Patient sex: F
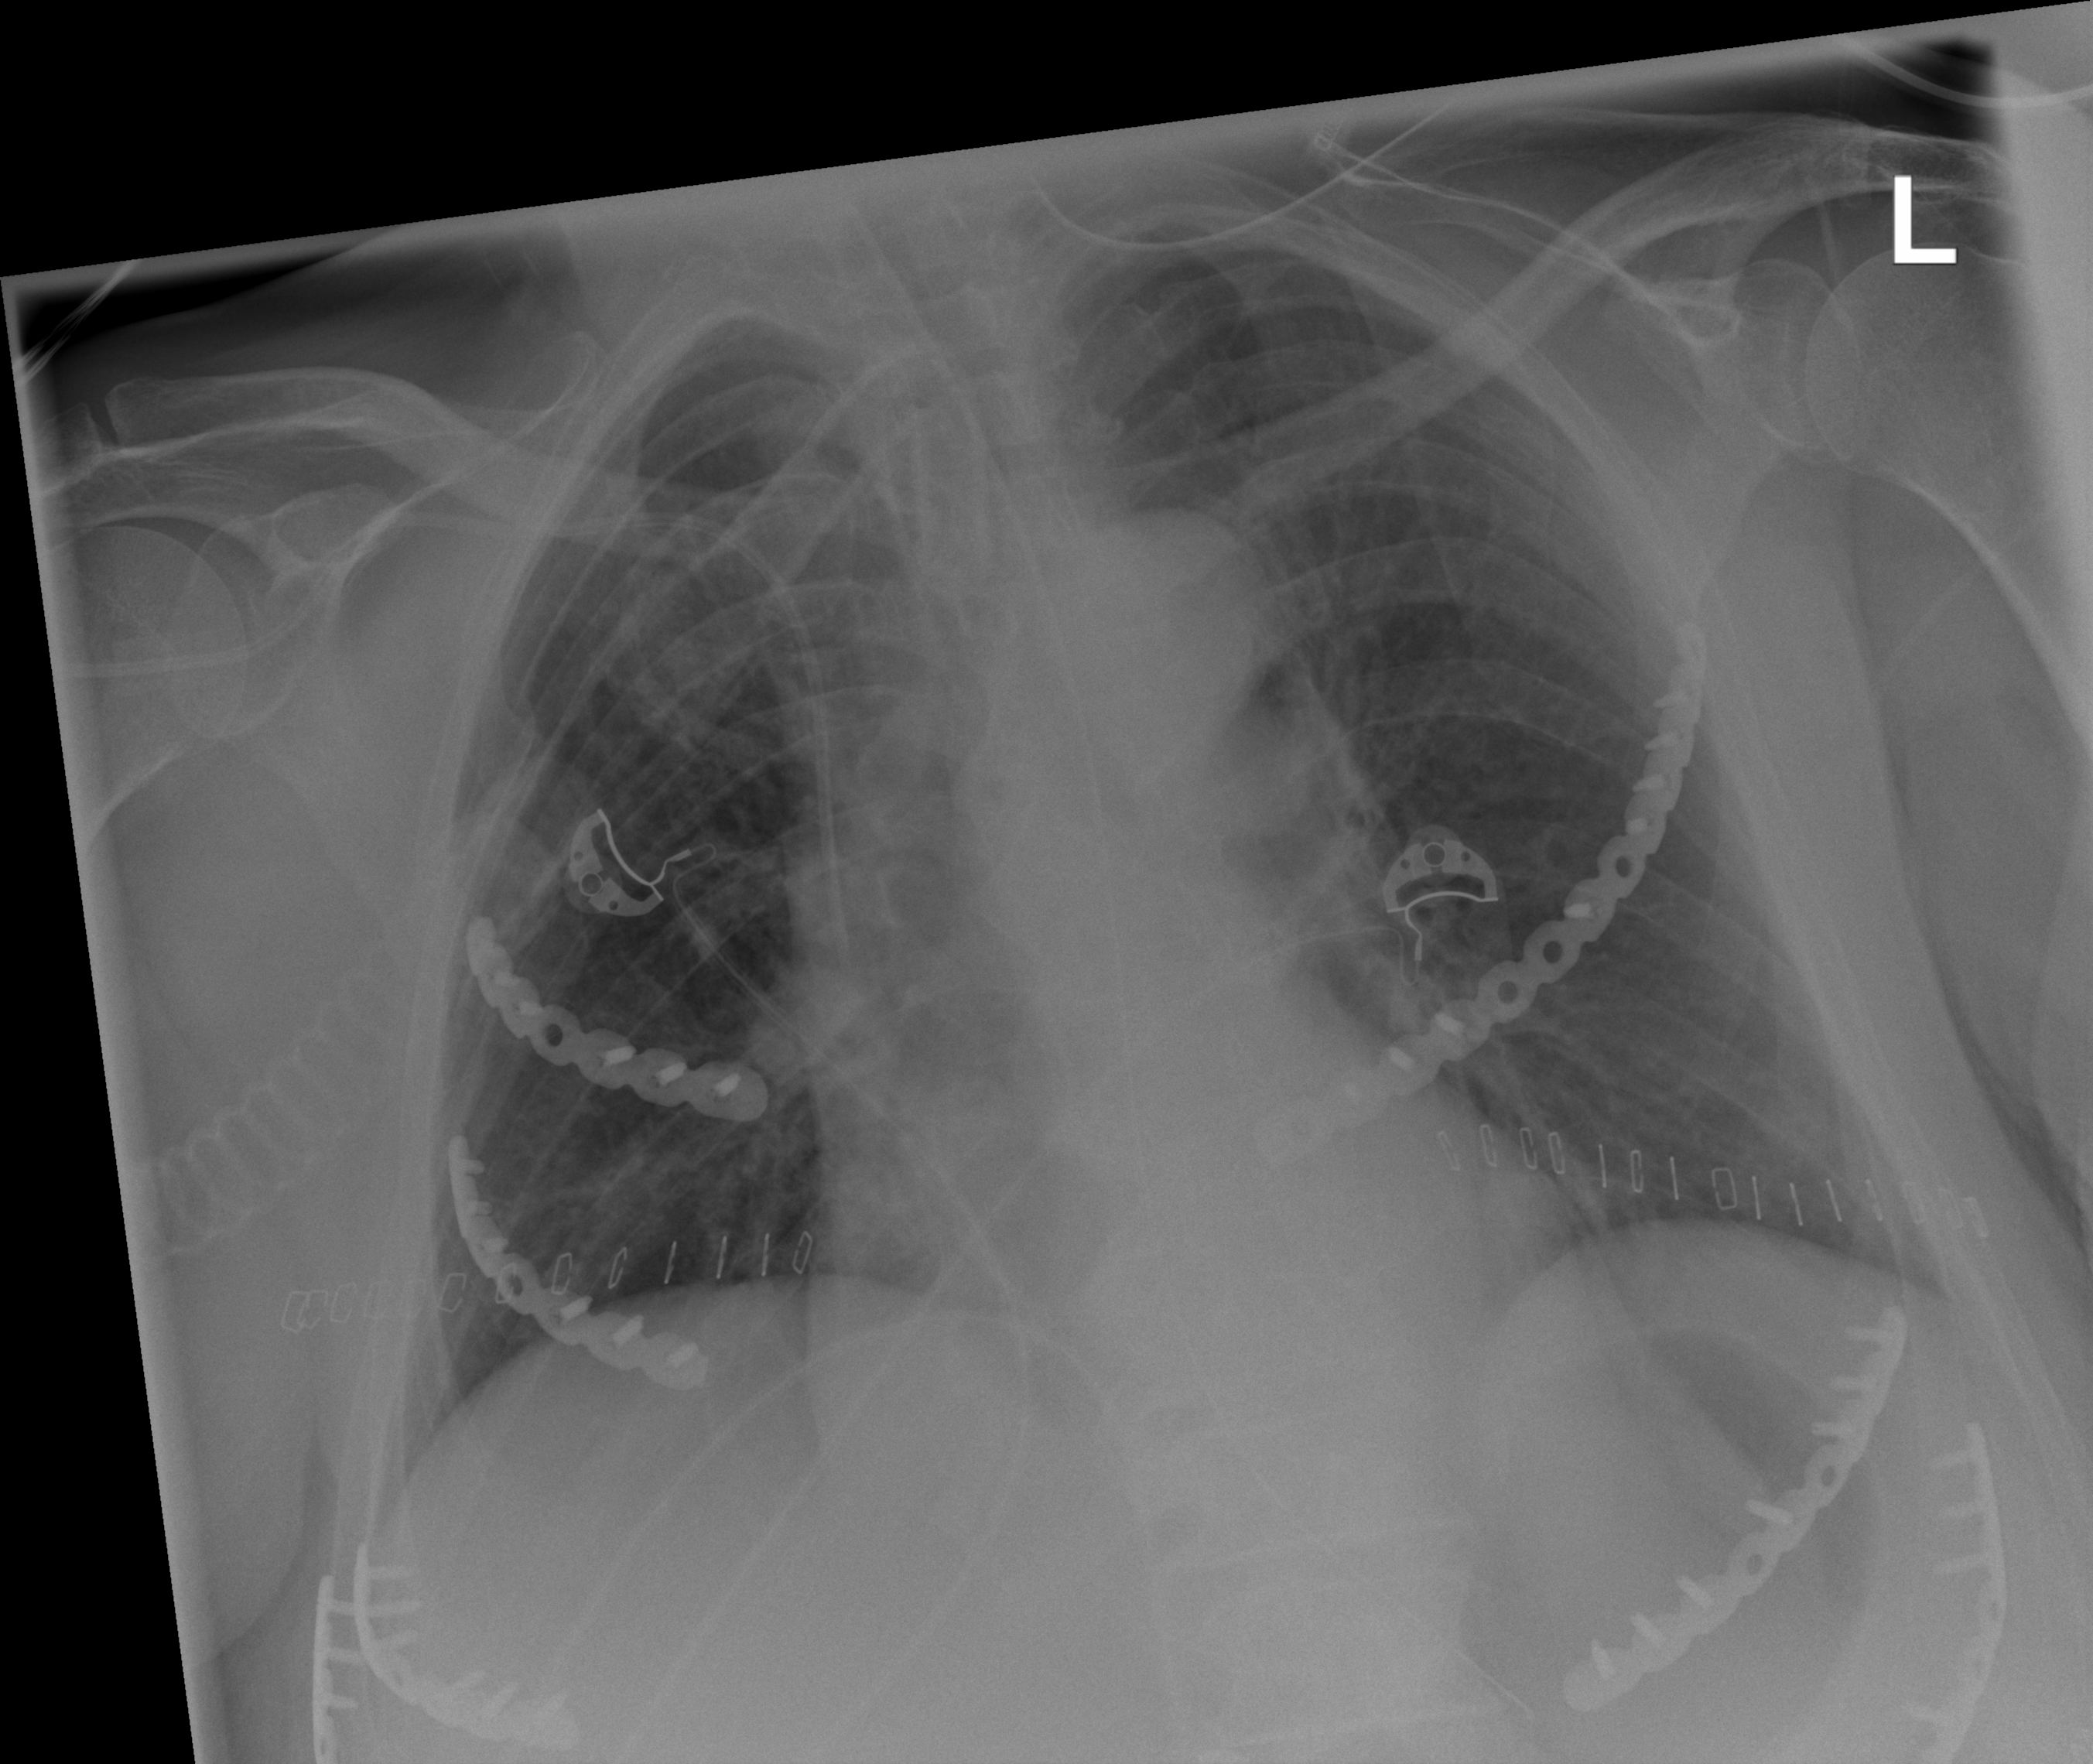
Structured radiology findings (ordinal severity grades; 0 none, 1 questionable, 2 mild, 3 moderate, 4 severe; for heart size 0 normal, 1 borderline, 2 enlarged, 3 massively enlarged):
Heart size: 1
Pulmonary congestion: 0
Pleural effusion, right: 0
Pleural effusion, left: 0
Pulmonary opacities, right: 0
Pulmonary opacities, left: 0
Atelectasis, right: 2
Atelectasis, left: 0